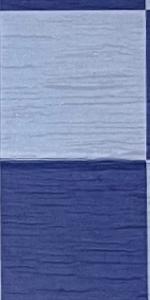
Label: Empty